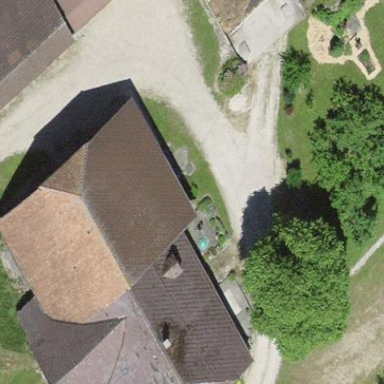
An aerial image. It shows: Farm building.